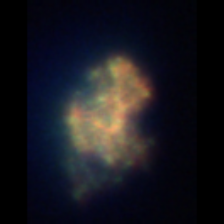
Taxon: Unknown_detritus
Group: Unknown